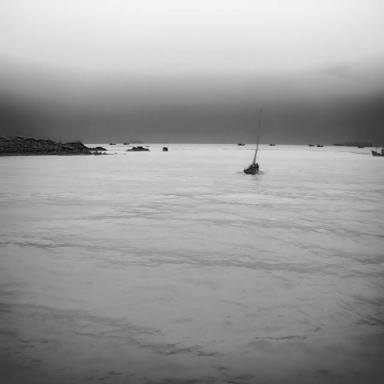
There are ten objects shown in the infrared image, including a sailboat, eight bulk_carriers, and a fishing_boat.